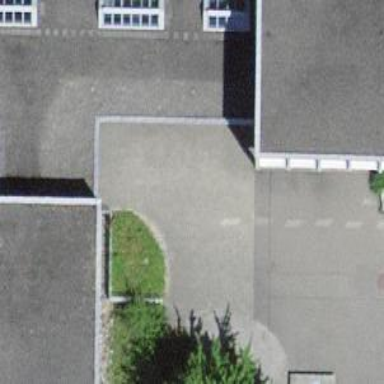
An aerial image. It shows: School building.